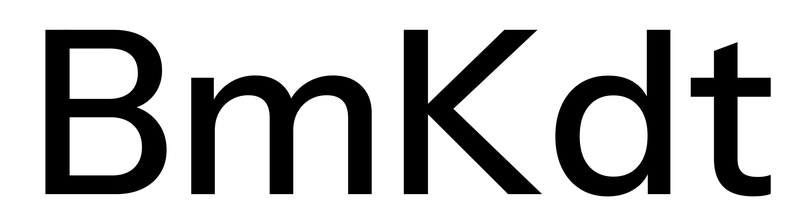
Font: InstrumentSans_Medium